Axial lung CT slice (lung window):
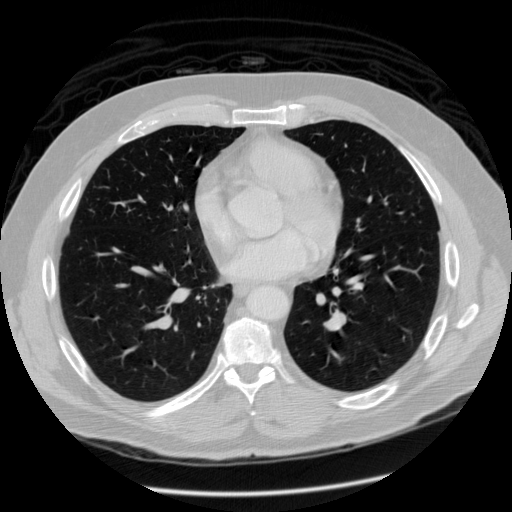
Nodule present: no